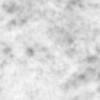
Label: no_change